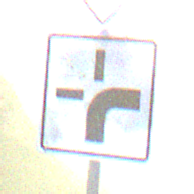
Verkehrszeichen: VerlaufVorfahrtsstrasse3
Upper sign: Vorfahrtsstrasse
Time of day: SunriseSunset
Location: Outdoor (Nature)
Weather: PartlyCloudy
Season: Summer
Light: Natural